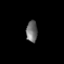
Tissue: prostate
Cell type: T cells
Senescence score: 0.7948
Nuclear area (px): 235
Mean DAPI intensity: 109.923